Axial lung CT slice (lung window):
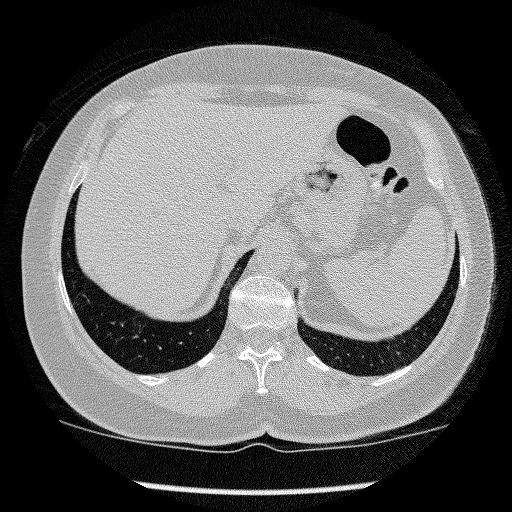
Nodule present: no